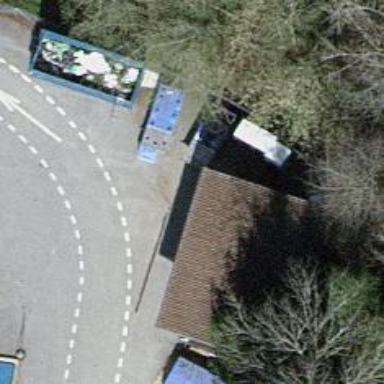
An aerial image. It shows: Recycling container for recycling.